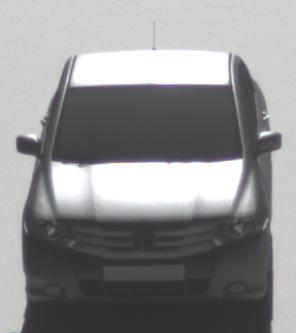
Make: Honda
Model: City
Detailed model: Gen. 6
Model produced from: 2008
Model produced until: 2013
Doors: 4
Color: gray
Road condition: dry road
Daytime: morning or afternoon
Contrast: high contrast